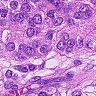
Metastatic tissue present: yes